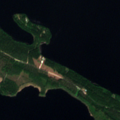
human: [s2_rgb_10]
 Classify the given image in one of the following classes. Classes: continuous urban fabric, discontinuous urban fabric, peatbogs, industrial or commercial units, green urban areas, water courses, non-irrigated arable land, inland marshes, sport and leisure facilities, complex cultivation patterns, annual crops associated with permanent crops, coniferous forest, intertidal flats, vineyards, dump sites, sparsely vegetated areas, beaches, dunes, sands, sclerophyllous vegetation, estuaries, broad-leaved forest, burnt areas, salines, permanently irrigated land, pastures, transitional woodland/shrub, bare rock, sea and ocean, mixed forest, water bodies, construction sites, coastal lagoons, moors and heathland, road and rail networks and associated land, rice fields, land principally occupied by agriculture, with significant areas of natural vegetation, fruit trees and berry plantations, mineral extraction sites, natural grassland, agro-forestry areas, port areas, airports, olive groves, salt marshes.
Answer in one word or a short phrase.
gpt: coniferous forest, mixed forest, water bodies